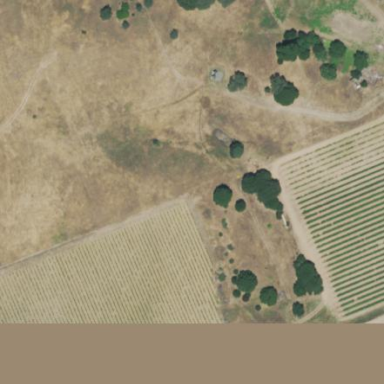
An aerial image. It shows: Vineyard growing wine grapes.